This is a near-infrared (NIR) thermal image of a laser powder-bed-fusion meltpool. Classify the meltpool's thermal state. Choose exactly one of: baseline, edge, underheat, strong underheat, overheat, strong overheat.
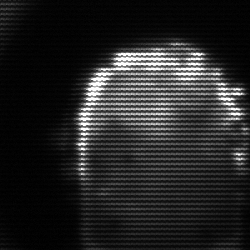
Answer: baseline